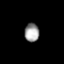
Tissue: prostate
Cell type: T cells
Senescence score: 0.7053
Nuclear area (px): 263
Mean DAPI intensity: 156.715